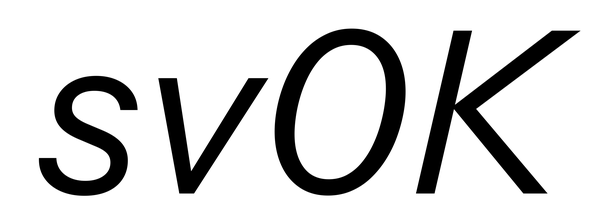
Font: InstrumentSans-Italic_Italic